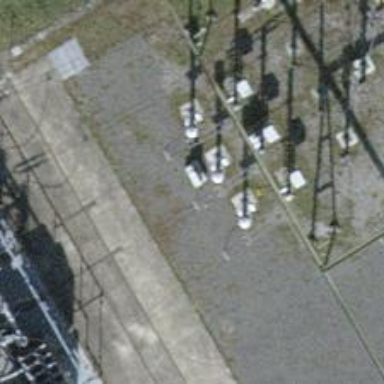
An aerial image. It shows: Bay where power lines run through.